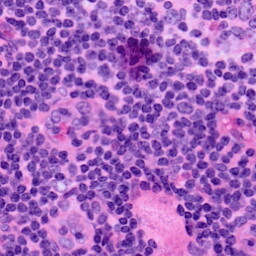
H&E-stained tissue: LymphNode